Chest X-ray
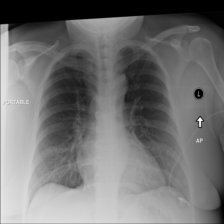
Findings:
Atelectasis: positive
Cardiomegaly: negative
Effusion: negative
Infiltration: negative
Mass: negative
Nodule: negative
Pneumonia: negative
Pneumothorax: negative
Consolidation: negative
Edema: negative
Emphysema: negative
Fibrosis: negative
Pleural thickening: negative
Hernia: negative